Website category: phone
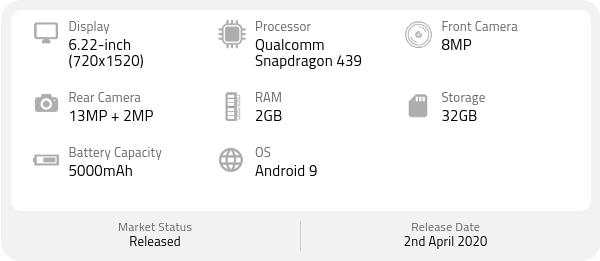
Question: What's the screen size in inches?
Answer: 6.22-inch

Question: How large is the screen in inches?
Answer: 6.22-inch

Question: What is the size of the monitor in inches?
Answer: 6.22-inch

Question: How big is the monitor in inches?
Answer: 6.22-inch

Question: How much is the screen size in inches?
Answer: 6.22-inch

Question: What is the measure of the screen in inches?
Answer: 6.22-inch

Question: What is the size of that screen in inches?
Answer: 6.22-inch

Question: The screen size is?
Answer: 6.22-inch

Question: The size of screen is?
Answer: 6.22-inch

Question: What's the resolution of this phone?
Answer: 720x1520

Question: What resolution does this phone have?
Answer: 720x1520

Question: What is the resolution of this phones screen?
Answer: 720x1520

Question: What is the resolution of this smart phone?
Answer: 720x1520

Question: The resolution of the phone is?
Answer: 720x1520

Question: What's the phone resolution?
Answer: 720x1520

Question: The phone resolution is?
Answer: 720x1520

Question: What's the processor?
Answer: Qualcomm Snapdragon 439

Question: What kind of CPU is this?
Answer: Qualcomm Snapdragon 439

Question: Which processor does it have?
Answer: Qualcomm Snapdragon 439

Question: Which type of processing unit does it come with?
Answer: Qualcomm Snapdragon 439

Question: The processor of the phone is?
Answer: Qualcomm Snapdragon 439

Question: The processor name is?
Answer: Qualcomm Snapdragon 439

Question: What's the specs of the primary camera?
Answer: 13MP + 2MP

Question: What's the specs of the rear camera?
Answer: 13MP + 2MP

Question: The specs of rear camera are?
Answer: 13MP + 2MP

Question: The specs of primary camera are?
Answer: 13MP + 2MP

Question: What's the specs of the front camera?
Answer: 8MP

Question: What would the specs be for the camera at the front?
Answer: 8MP

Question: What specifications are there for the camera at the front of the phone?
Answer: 8MP

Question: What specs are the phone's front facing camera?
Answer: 8MP

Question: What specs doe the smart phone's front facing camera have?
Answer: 8MP

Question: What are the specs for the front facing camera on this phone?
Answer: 8MP

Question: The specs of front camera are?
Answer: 8MP

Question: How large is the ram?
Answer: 2GB

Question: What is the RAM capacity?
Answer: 2GB

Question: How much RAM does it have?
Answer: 2GB

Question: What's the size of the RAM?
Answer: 2GB

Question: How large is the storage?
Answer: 32GB

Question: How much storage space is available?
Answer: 32GB

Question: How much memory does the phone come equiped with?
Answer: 32GB

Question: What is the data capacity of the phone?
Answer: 32GB

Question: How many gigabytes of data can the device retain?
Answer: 32GB

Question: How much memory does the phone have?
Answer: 32GB

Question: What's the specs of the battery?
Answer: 5000mAh

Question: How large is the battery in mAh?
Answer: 5000mAh

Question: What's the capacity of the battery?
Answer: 5000mAh

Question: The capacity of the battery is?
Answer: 5000mAh

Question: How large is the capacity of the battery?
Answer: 5000mAh

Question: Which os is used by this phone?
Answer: Android 9

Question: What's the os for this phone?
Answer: Android 9

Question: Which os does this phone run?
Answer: Android 9

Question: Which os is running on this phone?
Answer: Android 9

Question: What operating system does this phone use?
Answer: Android 9

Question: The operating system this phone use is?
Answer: Android 9

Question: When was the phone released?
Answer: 2nd April 2020

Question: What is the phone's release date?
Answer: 2nd April 2020

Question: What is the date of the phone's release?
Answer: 2nd April 2020

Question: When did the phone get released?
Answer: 2nd April 2020

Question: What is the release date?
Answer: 2nd April 2020

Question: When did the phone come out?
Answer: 2nd April 2020

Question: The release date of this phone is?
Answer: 2nd April 2020